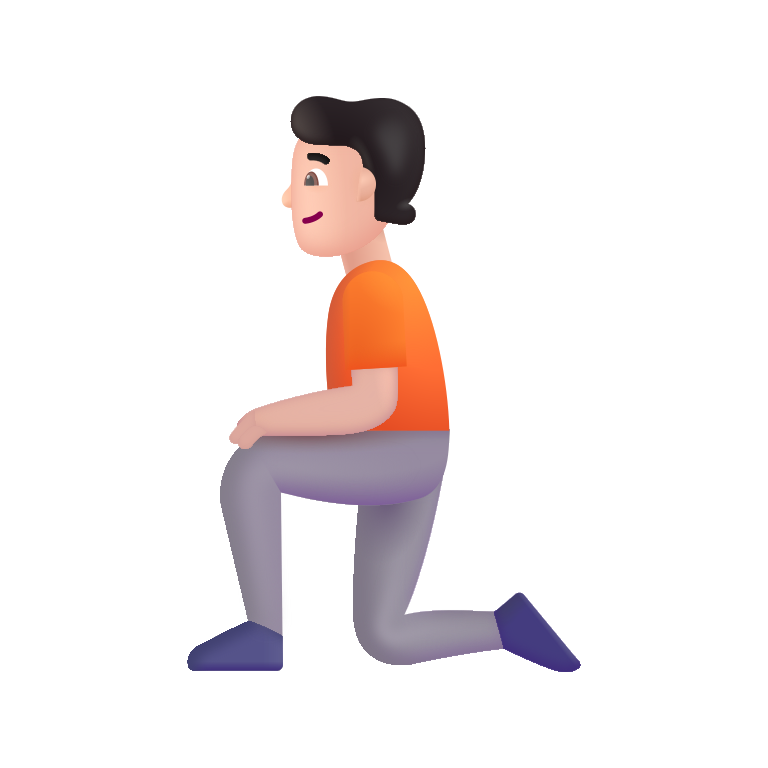
person kneeling color light